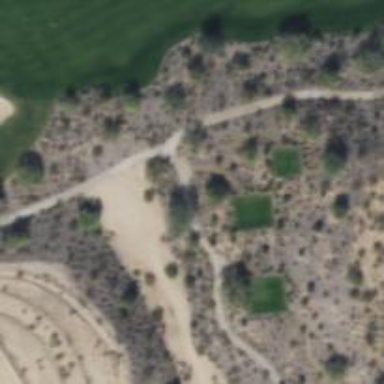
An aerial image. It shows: Path for both road and golf.